Interaction volume radius: 10 \u00c5
Interaction volume height: 10 \u00c5
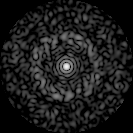
Disorder parameter: 0.8539